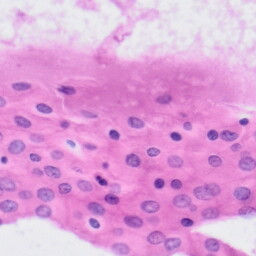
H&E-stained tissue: Tonsil